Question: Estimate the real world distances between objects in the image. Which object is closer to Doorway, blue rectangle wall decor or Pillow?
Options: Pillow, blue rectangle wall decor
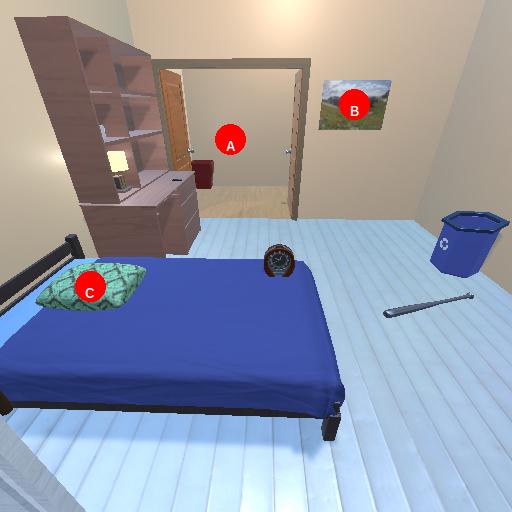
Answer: Pillow